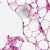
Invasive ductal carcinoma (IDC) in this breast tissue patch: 0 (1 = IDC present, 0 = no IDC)